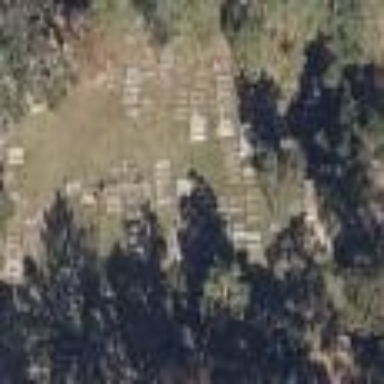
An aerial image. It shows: Cemetery.